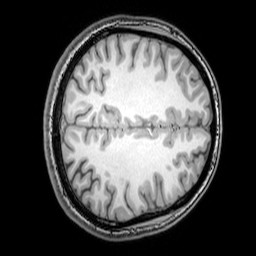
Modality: T1w
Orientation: axial
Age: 22
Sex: female
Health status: healthy
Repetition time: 0.081 s
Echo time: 0.037 s